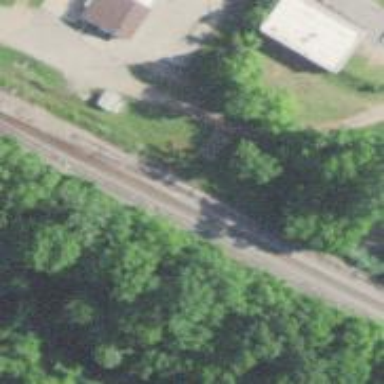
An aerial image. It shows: Railway siding with rails.